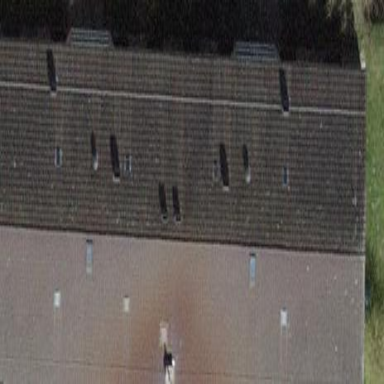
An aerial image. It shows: Building with tiled roof.